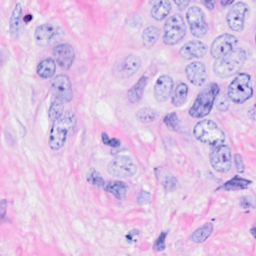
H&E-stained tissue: Breast